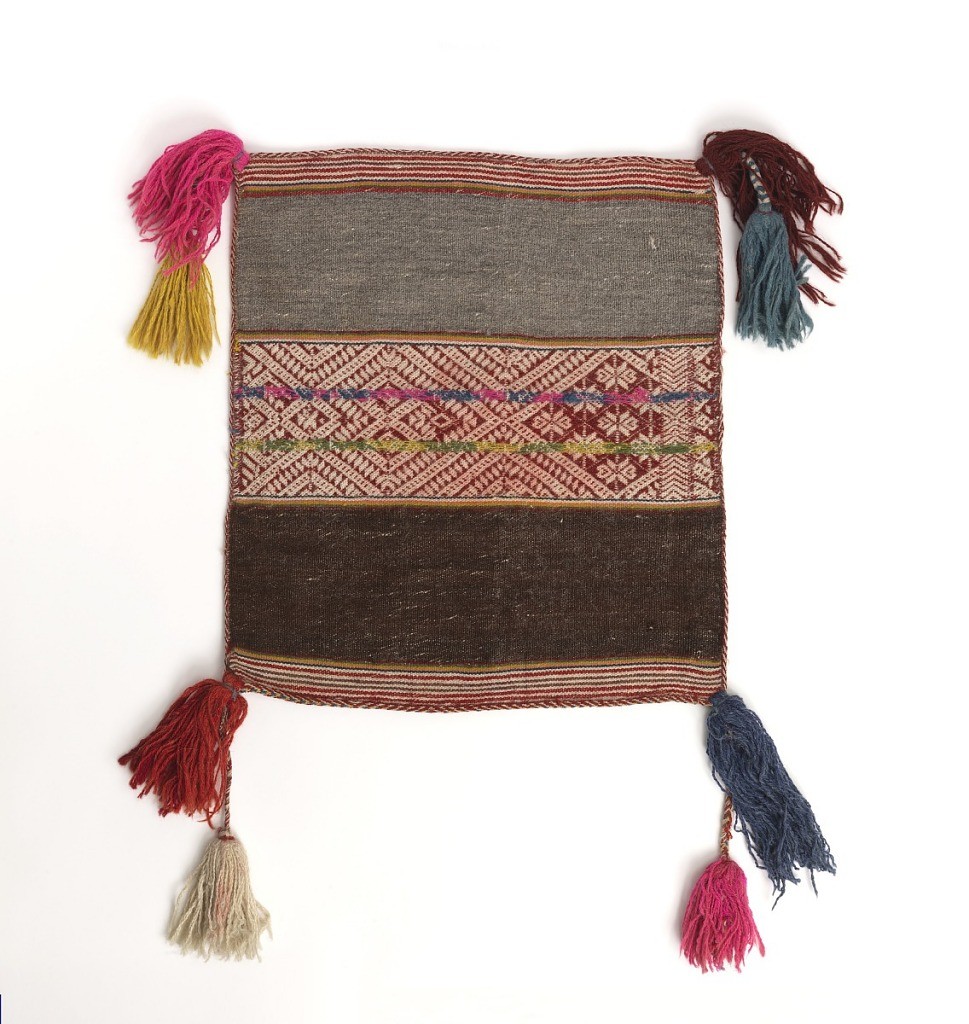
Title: Bag face for a chuspa
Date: late 19th century
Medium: wool, cotton Technique: warp-faced plain weave with supplementary warp patterning
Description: Carrying bag made from warp-faced plain weave in alternating stripes. Broad stripes of brown and gray flanking a central stripe with geometric pattern in red and white with two superimposed pencil stripes in pink and blue, green and yellow. Groups of pencil-stripes at outer edges. Wool warp, white cotton weft. Center stripe has paired white cotton warps in ground, pattern warp of dark red wool. Tubular embroidered wool edging. Pair of tassels in colored wools in each of four corners.